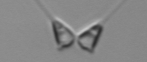
Label: Asterionellopsis_glacialis